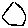
Label: hexagon